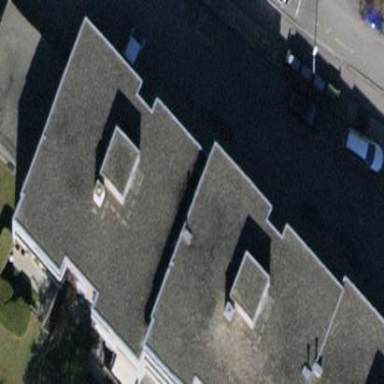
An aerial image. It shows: Flat-roofed apartment building with gravel roof in dim gray color. The building itself is in thistle color.